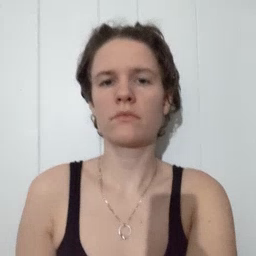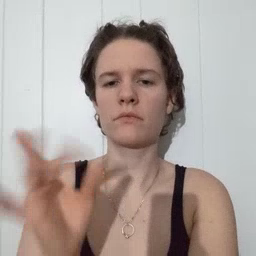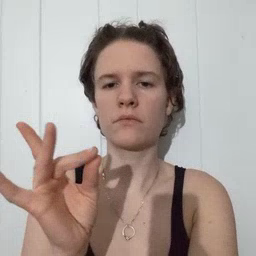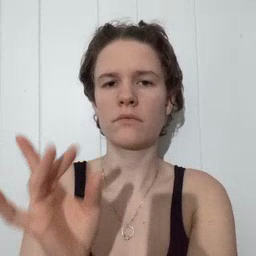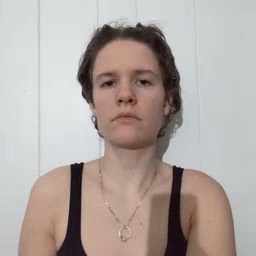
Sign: sticky